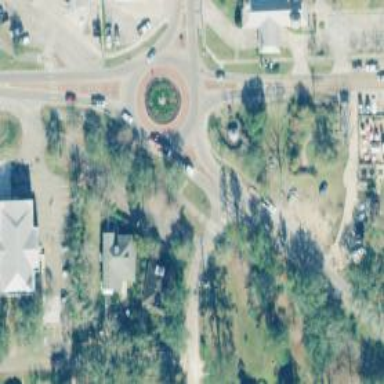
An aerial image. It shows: Roundabout at primary highway.